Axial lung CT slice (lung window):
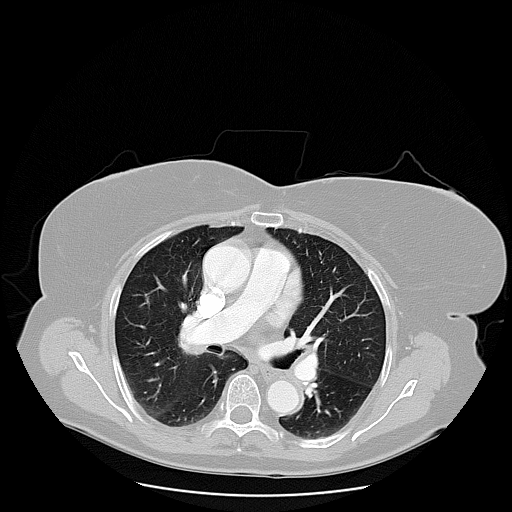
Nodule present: no